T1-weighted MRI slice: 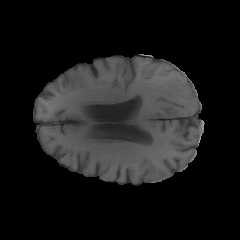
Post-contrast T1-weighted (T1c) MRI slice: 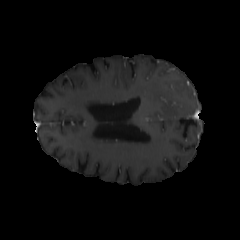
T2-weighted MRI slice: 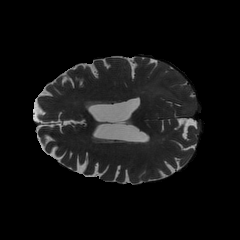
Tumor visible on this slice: yes